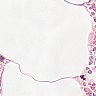
Metastatic tissue present: no